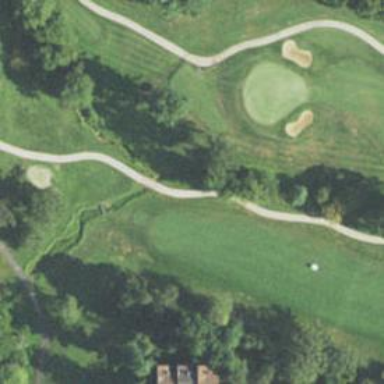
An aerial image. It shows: Golf hole.